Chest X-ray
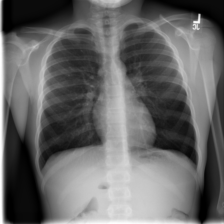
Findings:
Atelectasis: negative
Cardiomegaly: negative
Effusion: negative
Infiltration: negative
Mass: negative
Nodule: negative
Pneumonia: negative
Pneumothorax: negative
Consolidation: negative
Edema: negative
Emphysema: negative
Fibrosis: negative
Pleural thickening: negative
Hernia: negative